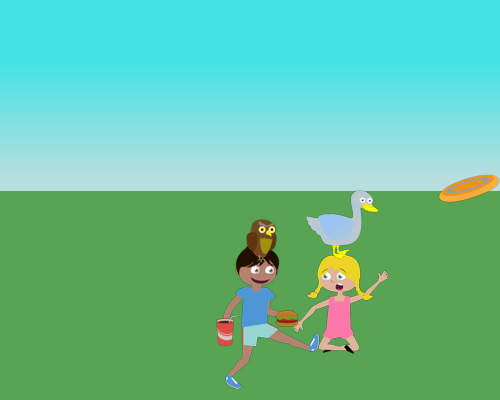
frisbee right on horizon line and right of center in grass medium duck facing right duck is standing on girls head she's medium crossed leg facing right surprised and a medium soda touching her hand and the soda being held by medium boy kicking left smiling and on other hand holding a medium burger and medium owl facing left on top of his head